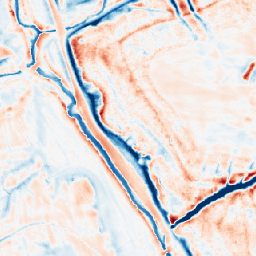
Category: edge_preserving
Decomposition family: bilateral
Decomposition parameters: d: 21
sigma_color: 75
sigma_space: 100
Upsampling method: nearest
Upsampling parameters: scale: 4
Upsampling scale: 4